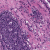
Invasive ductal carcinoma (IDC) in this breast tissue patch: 1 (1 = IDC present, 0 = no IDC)